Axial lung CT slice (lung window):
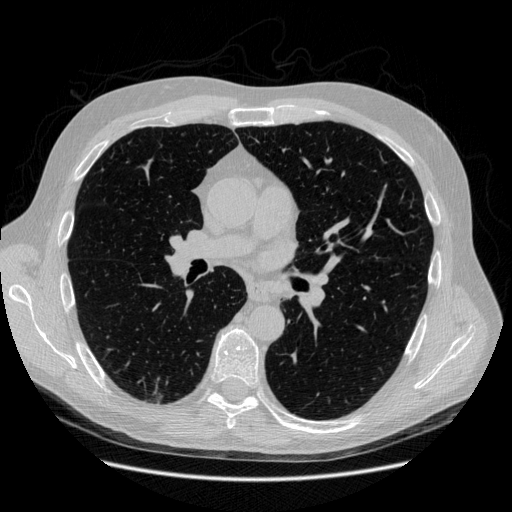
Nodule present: no